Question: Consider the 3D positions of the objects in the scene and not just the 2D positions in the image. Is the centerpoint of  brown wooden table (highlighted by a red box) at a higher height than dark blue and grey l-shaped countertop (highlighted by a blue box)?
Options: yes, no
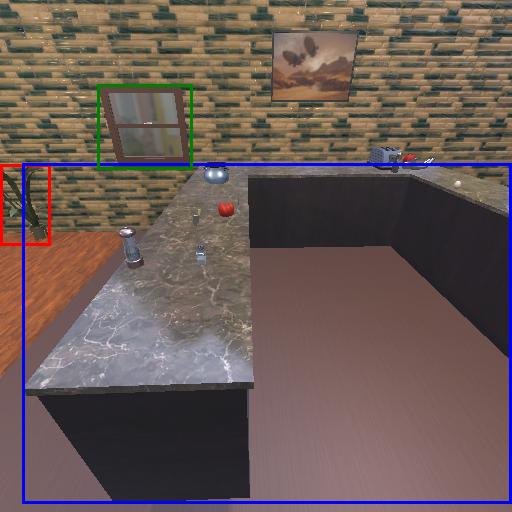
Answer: yes